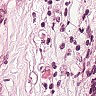
Metastatic tissue present: yes